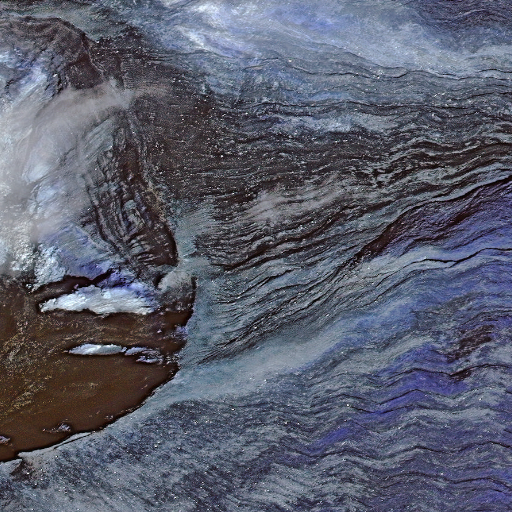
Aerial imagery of mountain in Alaska named Mount Gareloi containing only unknown